Question: Here is the demo:
<URL>

'''
<div class="container">
<span class="small">small text</span>
<div class="big">Big elements to be ignored</div>
</div>
'''
The right element is the one I want to ignore ( in real-life experience, this might be some irregular size imgs)
So the parent element will have a fix height (by its padding and children's height ), rather than expand to fit the height of the big element that I want to ignore.
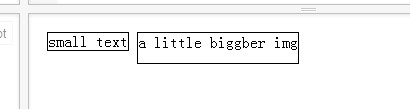
Answer: Simply floating the element would be ideal as it will still retain padding information from the parent to align top part correctly with the sibling inline element.
Fiddle: <URL>
fixed height on '.container' element
'''
.container{
padding: 10px;
background:green;
height:20px
}
'''
Fiddle: <URL>